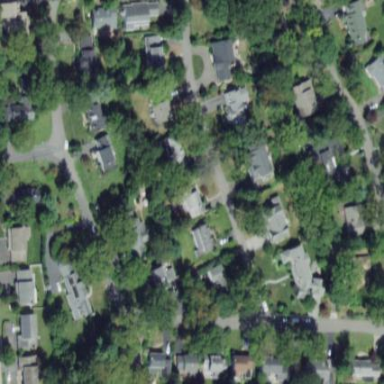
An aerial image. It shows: Residential area consisting of single-family homes.